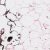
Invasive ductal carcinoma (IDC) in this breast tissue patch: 0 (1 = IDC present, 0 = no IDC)